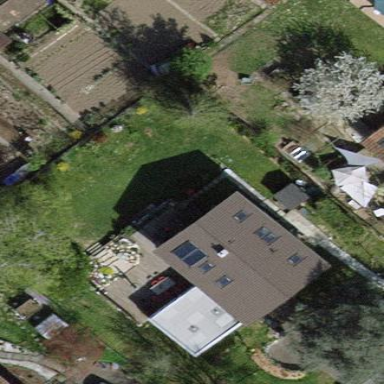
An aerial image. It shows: Garden surrounded by fence.